Interaction volume radius: 5 \u00c5
Interaction volume height: 35 \u00c5
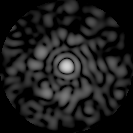
Disorder parameter: 0.8364